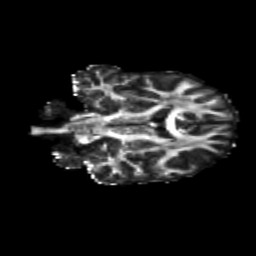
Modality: FA
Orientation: coronal
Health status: ill
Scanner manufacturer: siemens
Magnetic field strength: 3 T
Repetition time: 13.7 s
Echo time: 0.098 s